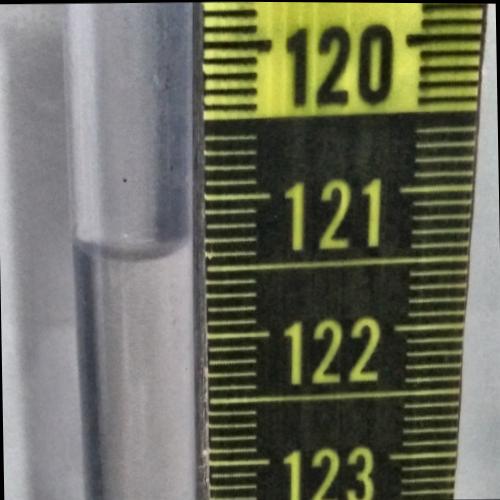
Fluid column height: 121.4 cm